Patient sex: F
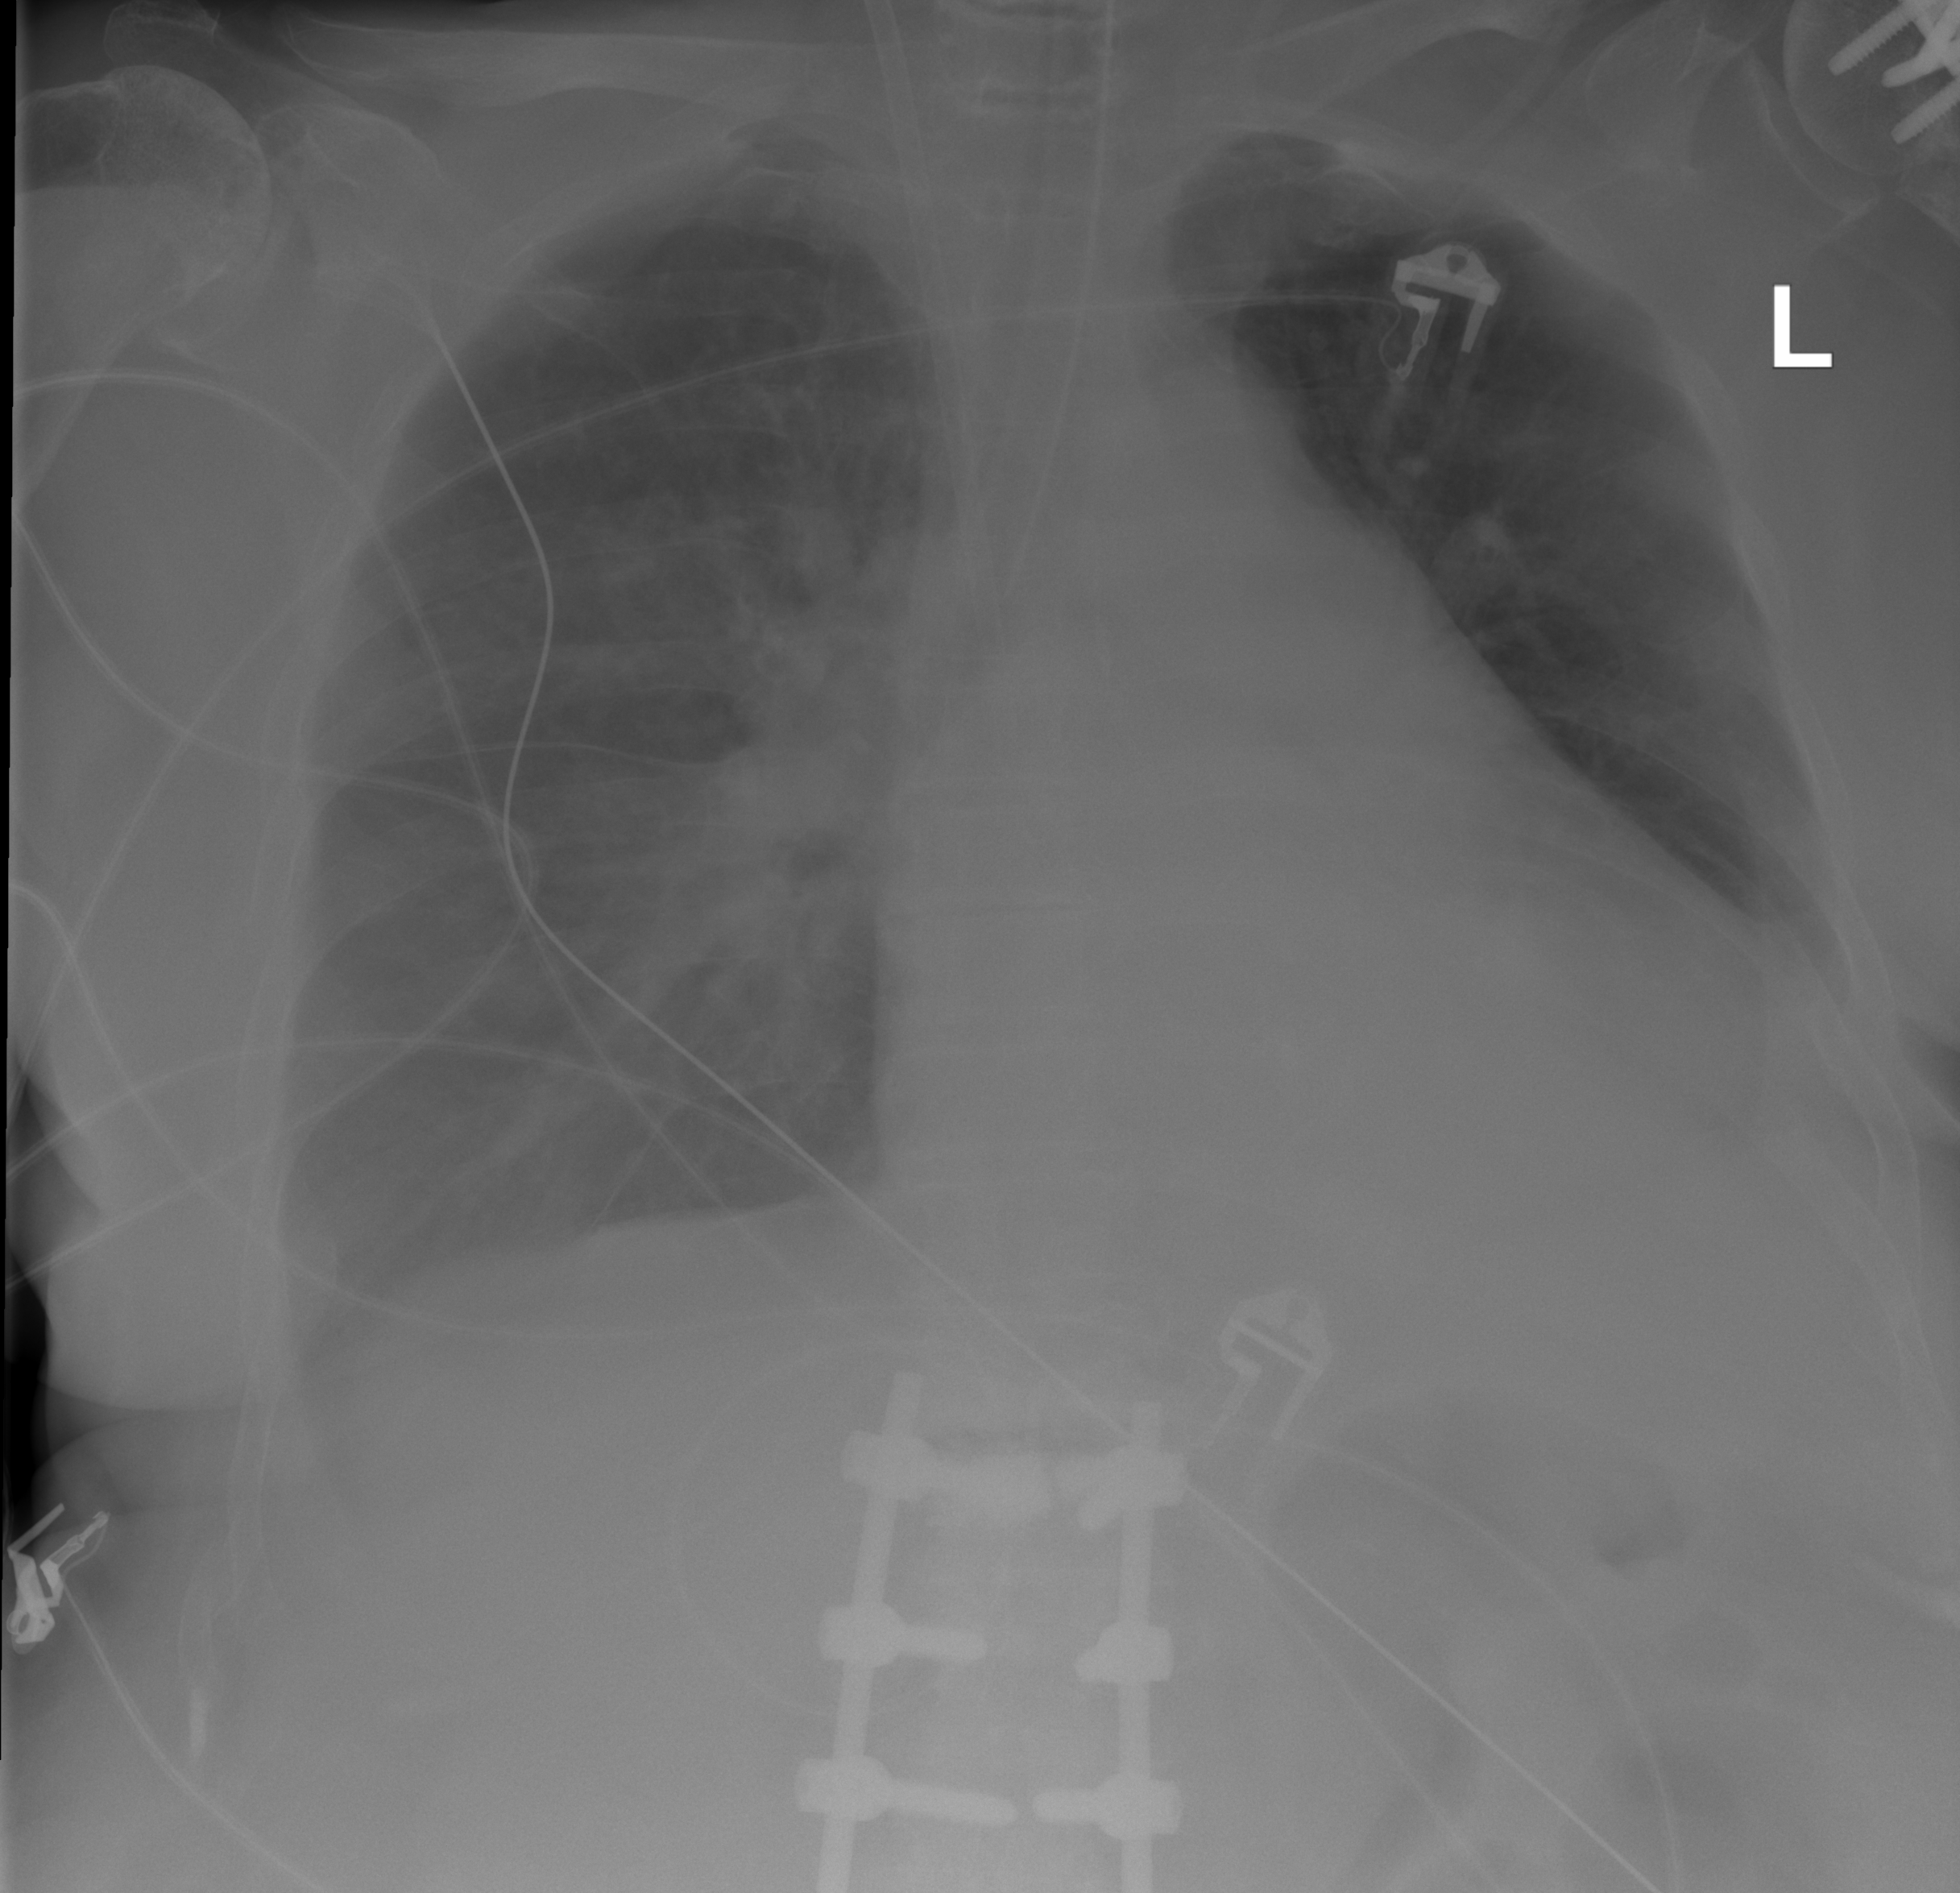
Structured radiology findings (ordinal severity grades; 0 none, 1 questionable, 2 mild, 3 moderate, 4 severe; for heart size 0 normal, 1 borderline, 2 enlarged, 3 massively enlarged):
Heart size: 2
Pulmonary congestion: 2
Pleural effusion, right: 2
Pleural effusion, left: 2
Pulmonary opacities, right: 1
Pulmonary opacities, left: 0
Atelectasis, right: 0
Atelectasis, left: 2